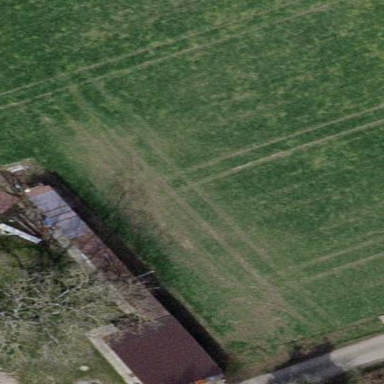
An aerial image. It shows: Shed.